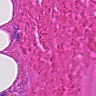
Metastatic tissue present: no